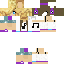
A female human skin with pale skin, wearing blonde long hair dressed in a blue tshirt and brown shorts, featuring a closed mouth.